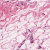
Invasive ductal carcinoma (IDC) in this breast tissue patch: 0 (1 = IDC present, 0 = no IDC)